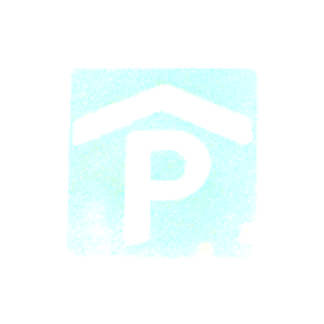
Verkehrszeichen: Parkhaus
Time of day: SunriseSunset
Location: Outdoor (RoadRail)
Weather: PartlyCloudy
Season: NotSpecified
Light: Natural